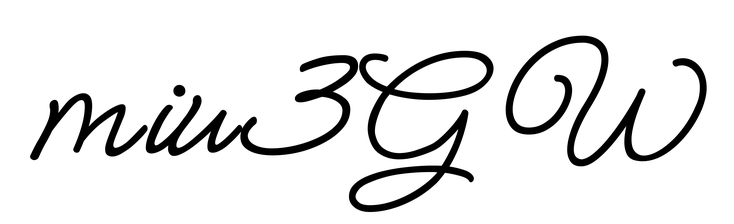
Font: MeowScript-Regular